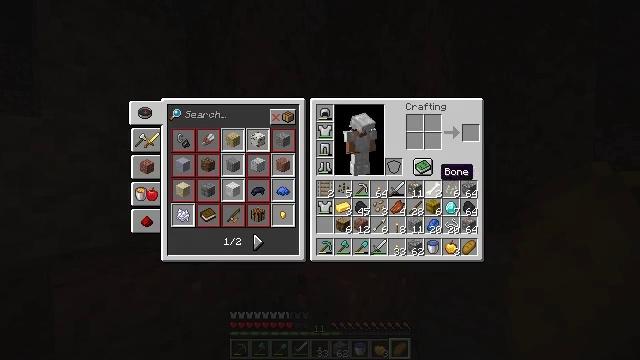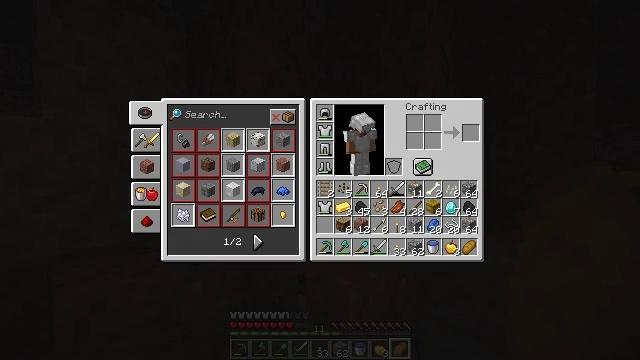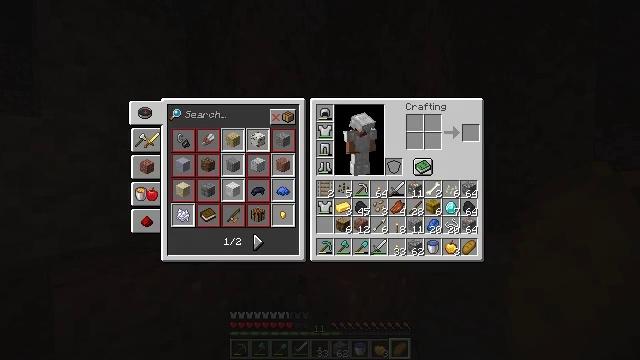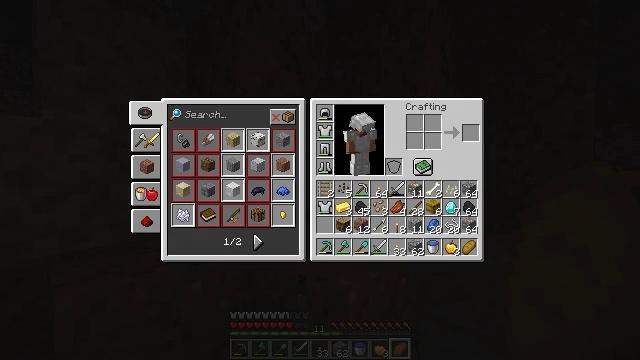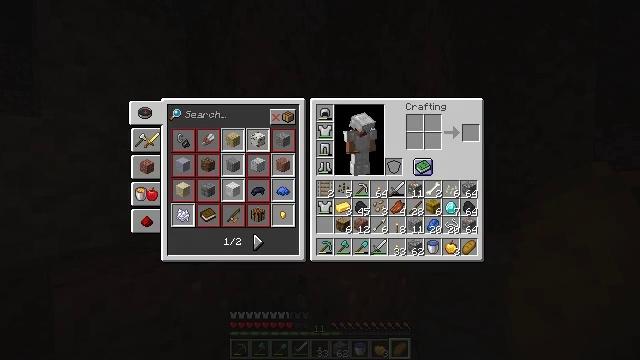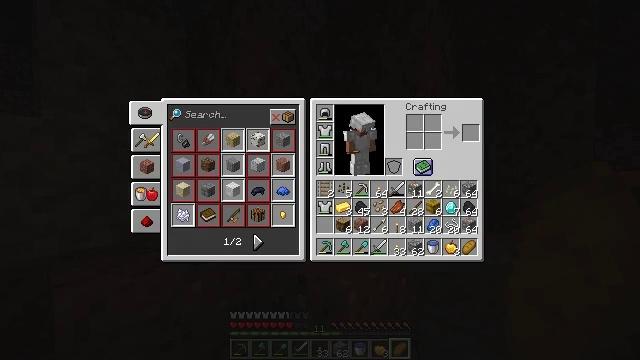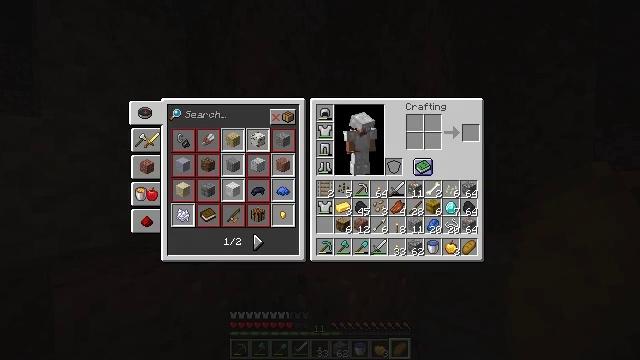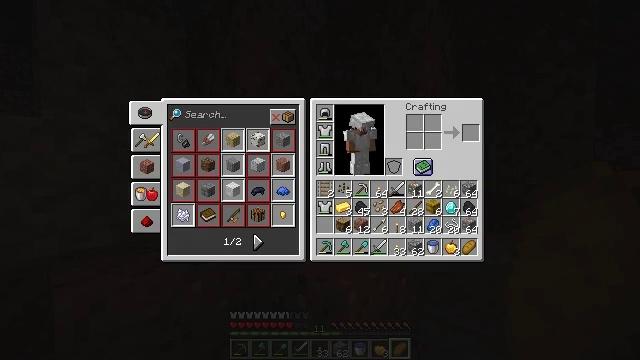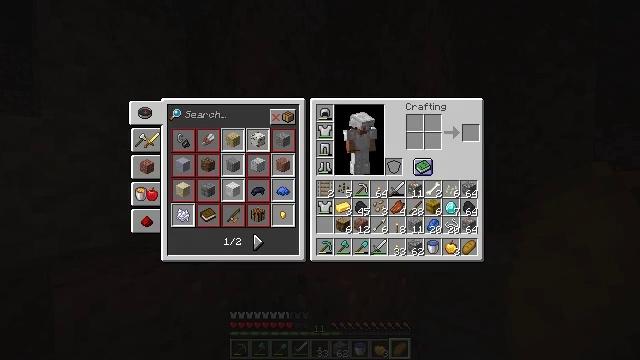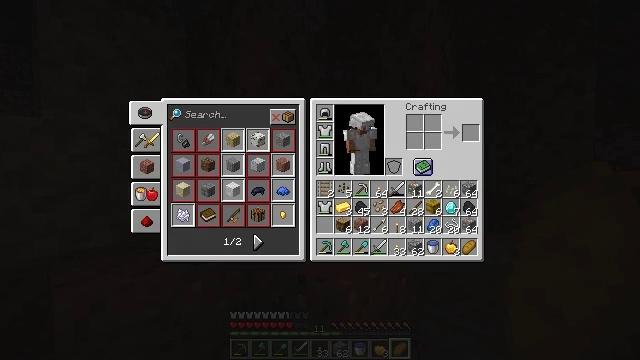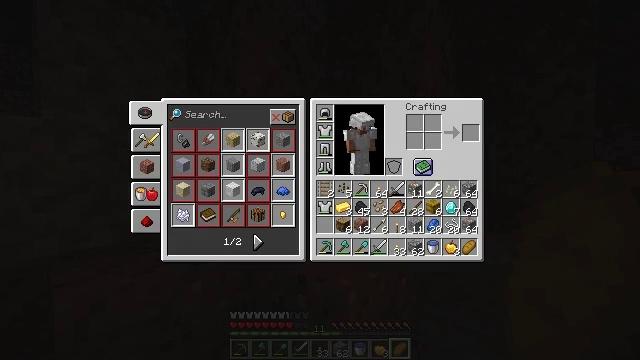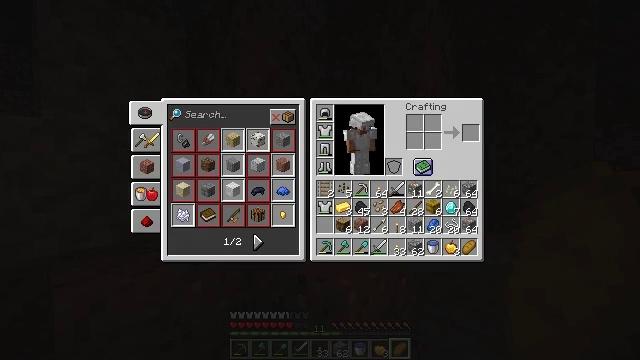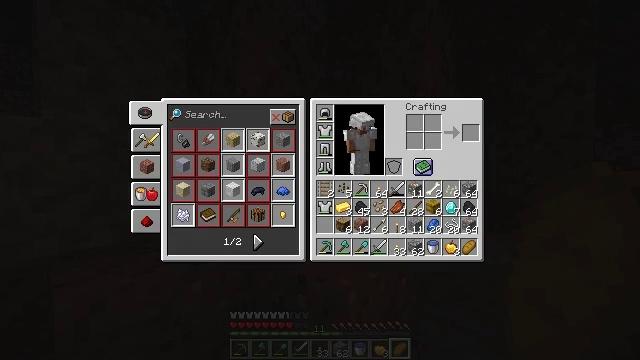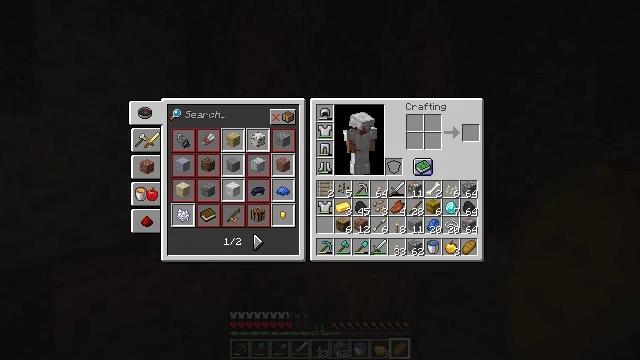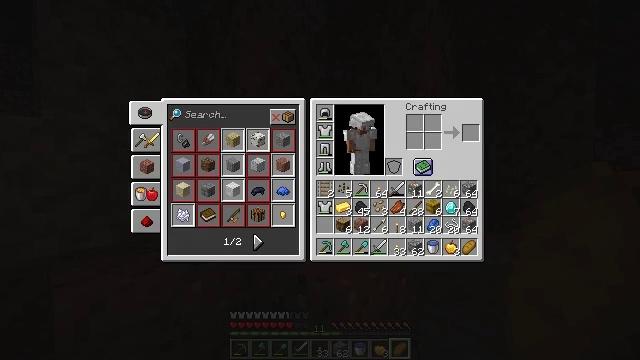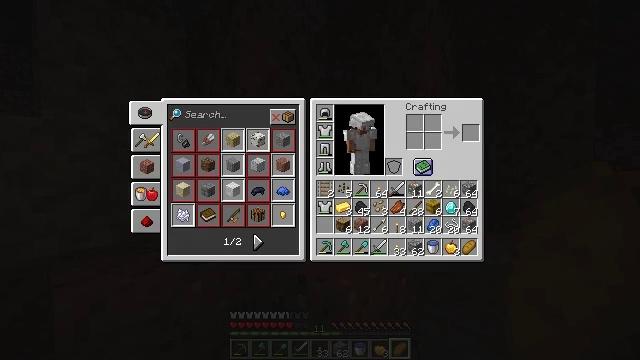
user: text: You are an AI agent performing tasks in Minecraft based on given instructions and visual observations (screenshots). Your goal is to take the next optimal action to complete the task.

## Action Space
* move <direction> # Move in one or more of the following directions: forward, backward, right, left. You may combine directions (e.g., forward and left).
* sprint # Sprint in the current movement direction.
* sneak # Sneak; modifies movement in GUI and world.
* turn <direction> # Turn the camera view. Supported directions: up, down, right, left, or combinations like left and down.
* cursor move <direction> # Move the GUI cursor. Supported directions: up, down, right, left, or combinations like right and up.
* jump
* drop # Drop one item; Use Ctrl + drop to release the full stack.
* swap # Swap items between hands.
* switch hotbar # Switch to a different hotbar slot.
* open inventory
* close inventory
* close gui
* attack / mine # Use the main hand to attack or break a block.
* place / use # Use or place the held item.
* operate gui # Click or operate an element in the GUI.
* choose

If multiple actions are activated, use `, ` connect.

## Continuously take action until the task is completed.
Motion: motion action
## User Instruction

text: Remove a rail from the inventory.
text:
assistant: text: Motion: no_op
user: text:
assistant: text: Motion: no_op
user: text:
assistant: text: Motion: no_op
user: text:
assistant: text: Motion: no_op
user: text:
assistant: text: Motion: no_op
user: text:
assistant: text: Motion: no_op
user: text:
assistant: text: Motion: no_op
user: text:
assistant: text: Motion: no_op
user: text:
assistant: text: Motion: no_op
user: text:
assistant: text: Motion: no_op
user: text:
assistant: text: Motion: no_op
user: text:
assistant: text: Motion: no_op
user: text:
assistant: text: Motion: no_op
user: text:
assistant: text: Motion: no_op
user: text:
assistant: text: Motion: no_op
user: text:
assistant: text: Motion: cursor move left
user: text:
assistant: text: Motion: cursor move left and down
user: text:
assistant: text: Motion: cursor move left and down
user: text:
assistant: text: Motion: cursor move left and down
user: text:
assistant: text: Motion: no_op
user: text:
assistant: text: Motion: no_op
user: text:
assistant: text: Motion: no_op
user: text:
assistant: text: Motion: no_op
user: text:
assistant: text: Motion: no_op
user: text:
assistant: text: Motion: no_op
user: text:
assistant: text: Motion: no_op
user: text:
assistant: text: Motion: no_op
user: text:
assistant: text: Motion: no_op
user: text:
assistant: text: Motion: operate gui
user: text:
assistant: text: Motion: operate gui